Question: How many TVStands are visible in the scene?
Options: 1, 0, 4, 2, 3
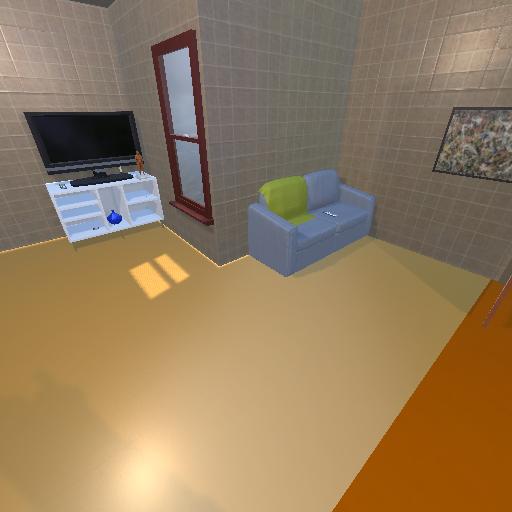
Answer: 1